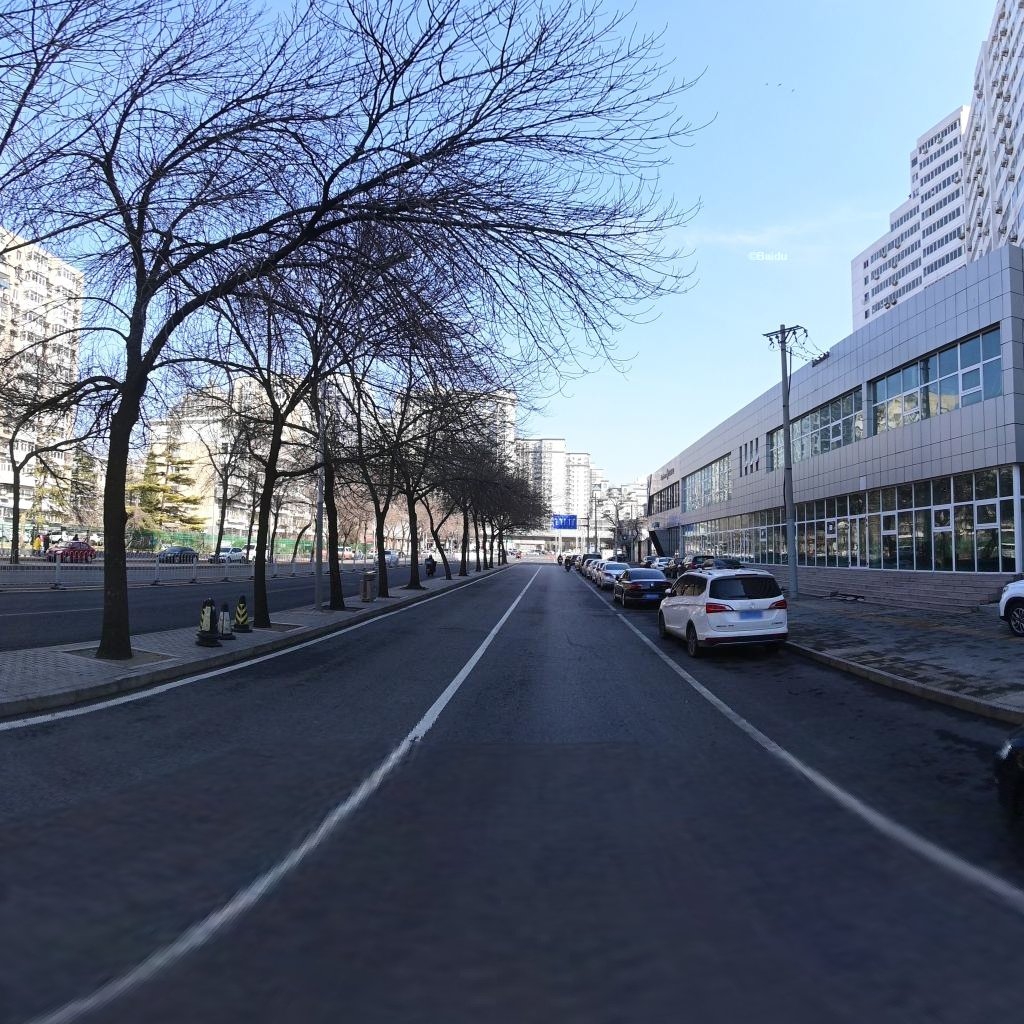
Region: Chaoyang
Road damage annotations: longitudinal crack